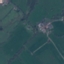
Land use / land cover: Pasture